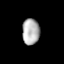
Tissue: lung
Cell type: Epithelial cells
Senescence score: 0.2364
Nuclear area (px): 438
Mean DAPI intensity: 178.799